Question: I want to have a hierarchical display of my items.
My items for instance looking like this pseudo-class:
'''
public class ListItem
{
public string Title {get; set;}
public ObservableCollection<ListItem> Children {get; set;}
}
'''
And I want to have them displayed like this:

I don't want to collapse or expand items - I only wanna a different margin for different levels.
How can I achieve this in XAML and Windows Store Apps? (I saw <URL>
edit:
I looked also at the TreeView in the XAML Toolkit, but I didn't find a way to disable the "expand-collapse".
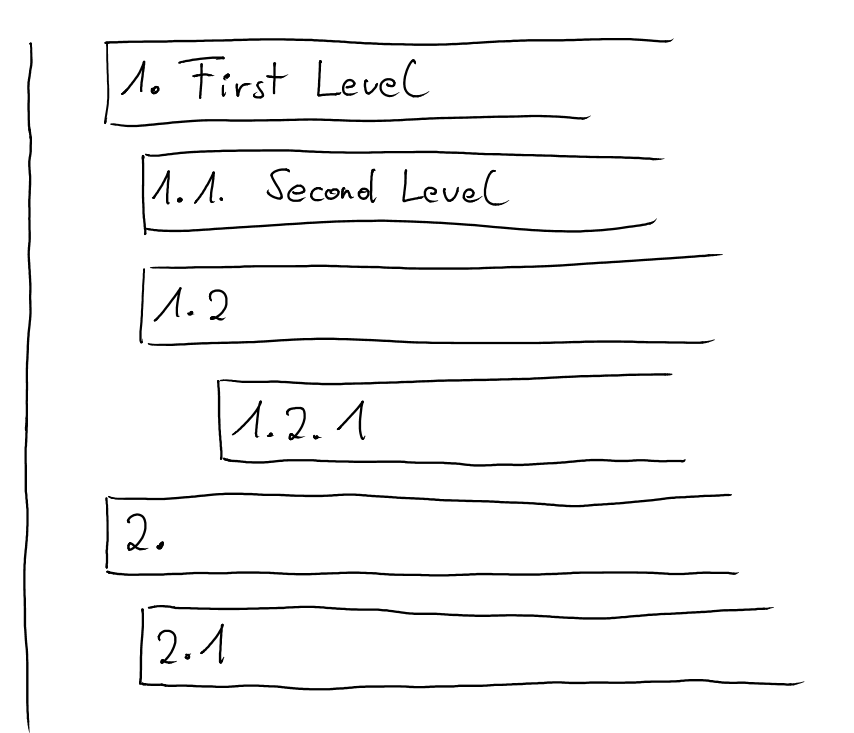
Answer: Thanks for your answers!
I found a solution that suits my needs.
I followed this <URL> and sort my list in the correct order. Then I wrote a LevelToMargin-Converter which converts the level of the item to a margin. For example:
Level 0 -> Margin: 0
Level 1 -> Margin: 20
Level 2 -> Margin: 40
...
LevelToMargin-Converter:
'''
public class LevelToMarginConverter : IValueConverter
{
public object Convert(object value, Type targetType, object parameter, string language)
{
var v = (value as int?)*20;
return new Thickness(System.Convert.ToDouble(v),0, 0, 0);
}
public object ConvertBack(object value, Type targetType, object parameter, string language)
{
var t = value is Thickness ? (Thickness) value : new Thickness();
return t.Left / 20;
}
}
'''
Then I bind my Level to the margin of the ListItem
'''
<DataTemplate x:Key="GradingCriteriaListDataTemplate"
x:Name="GradingCriteriaListDataTemplate">
<Grid Width="400">
<Grid.ColumnDefinitions>
<ColumnDefinition Width="*" />
</Grid.ColumnDefinitions>
<Border Padding="5,5,5,5"
Background="#eaeaea"
BorderBrush="Black"
Margin="{Binding Level, Converter={StaticResource LevelToMarginConverter}}"
Grid.Column="0">
<Border Margin="15,5,5,5"
Height="50"
VerticalAlignment="Stretch"
BorderBrush="Yellow"
BorderThickness="10,0,0,0">
<StackPanel Margin="20,0,0,0">
<TextBlock FontWeight="Bold"
Text="{Binding Name}" />
</StackPanel>
</Border>
</Border>
</Grid>
</DataTemplate>
'''
It works for me :)